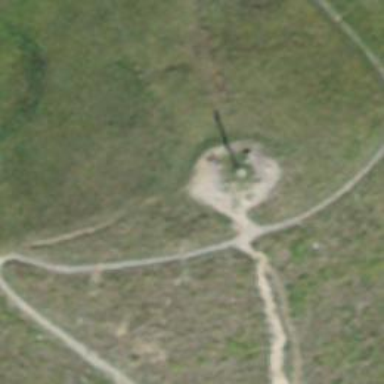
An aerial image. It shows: Historical wayside cross located at viewpoint for tourism.